Aerial crown-view tile of a tropical tree (Barro Colorado Island, Panama), acquired 20250217:
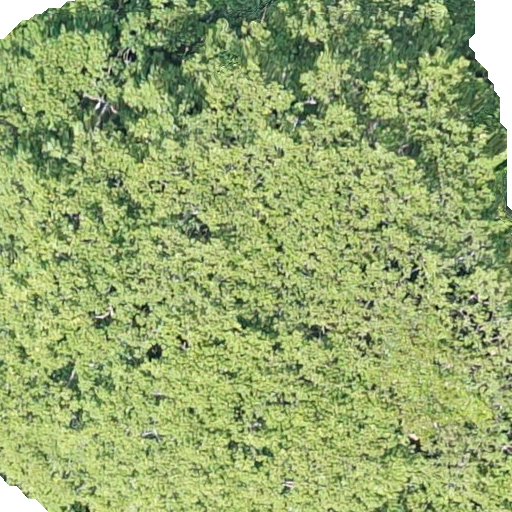
Species: Sterculia apetala
GBIF accepted scientific name: Sterculia apetala
Crown area: 505.838 m²